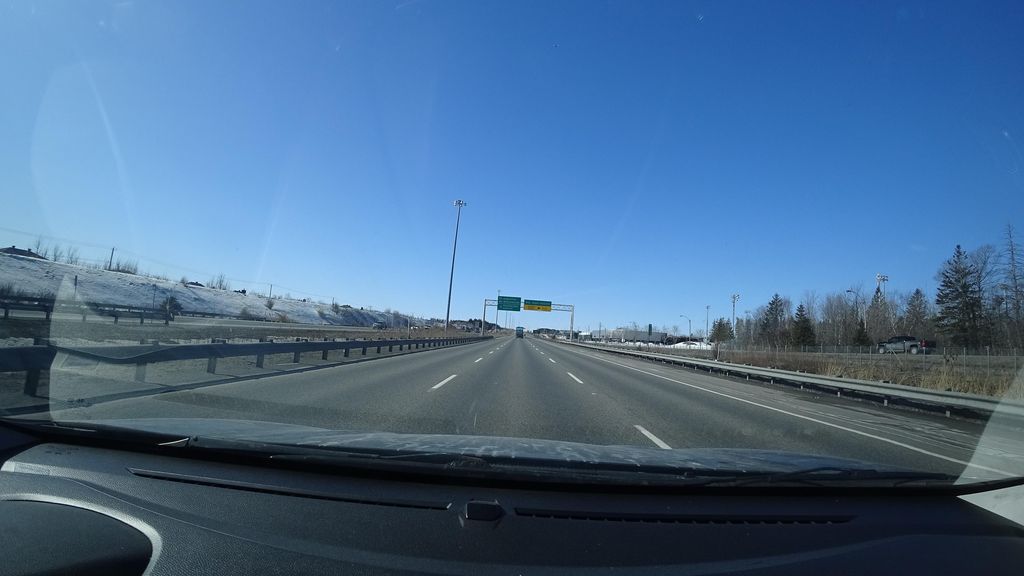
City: quebec_city